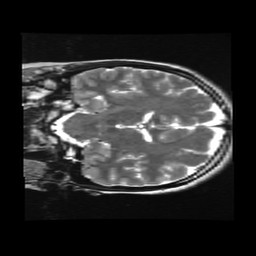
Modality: T2w
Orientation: coronal
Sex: female
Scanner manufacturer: ge
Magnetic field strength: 3 T
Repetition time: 5 s
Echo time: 0.1007 s